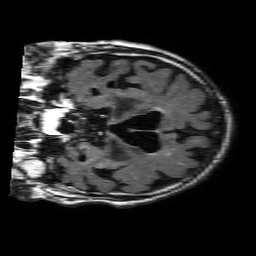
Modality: FLAIR
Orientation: coronal
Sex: male
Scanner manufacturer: philips
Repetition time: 11 s
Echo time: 0.125 s